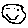
Label: smiley face